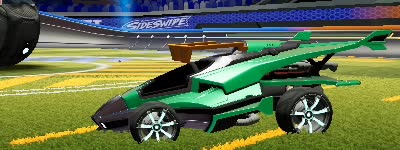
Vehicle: aftershock